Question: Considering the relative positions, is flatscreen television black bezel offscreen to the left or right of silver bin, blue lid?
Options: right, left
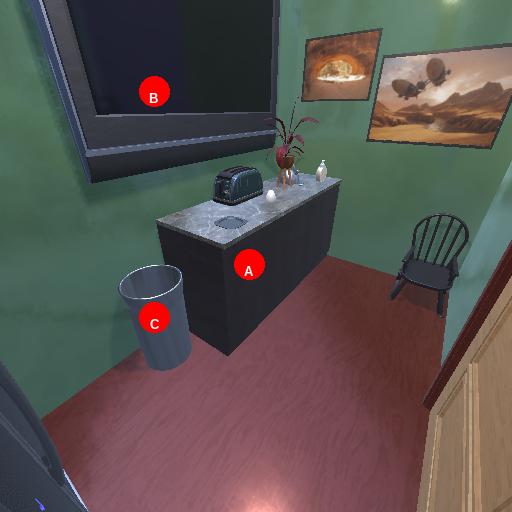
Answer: right